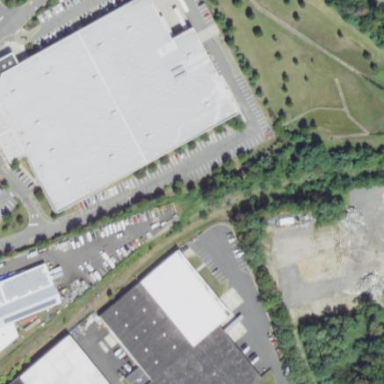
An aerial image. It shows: Retail building that operates as wholesale shop.